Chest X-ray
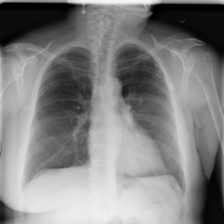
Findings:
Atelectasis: negative
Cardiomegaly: negative
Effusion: negative
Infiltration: negative
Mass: negative
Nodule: negative
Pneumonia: negative
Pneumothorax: negative
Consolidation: negative
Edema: negative
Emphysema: negative
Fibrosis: negative
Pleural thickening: negative
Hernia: negative